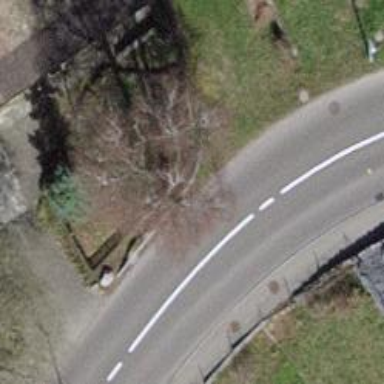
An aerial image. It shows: Tertiary road with asphalt surface.